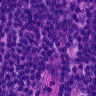
Metastatic tissue present: no